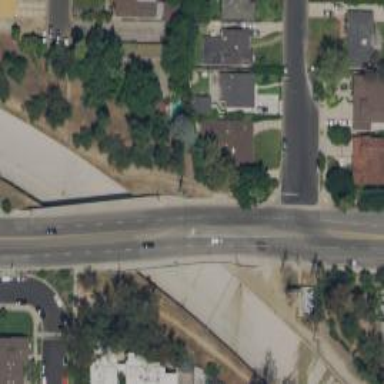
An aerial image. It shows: Secondary road with bridge.